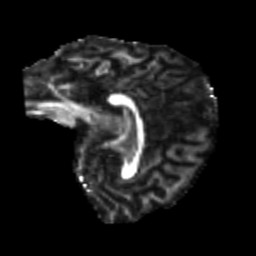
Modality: FA
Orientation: sagittal
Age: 42
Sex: male
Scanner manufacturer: siemens
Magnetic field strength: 3 T
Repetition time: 3.839 s
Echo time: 0.071 s